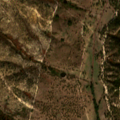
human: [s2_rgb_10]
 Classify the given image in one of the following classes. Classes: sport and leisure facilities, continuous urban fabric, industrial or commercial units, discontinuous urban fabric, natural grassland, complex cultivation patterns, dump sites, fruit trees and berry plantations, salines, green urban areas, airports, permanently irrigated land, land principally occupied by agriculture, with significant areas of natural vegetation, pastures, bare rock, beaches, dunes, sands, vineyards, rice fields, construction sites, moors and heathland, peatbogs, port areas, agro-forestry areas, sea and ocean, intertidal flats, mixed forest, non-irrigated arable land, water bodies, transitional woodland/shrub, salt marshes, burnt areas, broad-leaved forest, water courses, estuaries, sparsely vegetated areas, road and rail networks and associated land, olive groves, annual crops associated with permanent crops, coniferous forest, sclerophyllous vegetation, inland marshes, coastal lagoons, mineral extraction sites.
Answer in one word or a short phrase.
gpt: non-irrigated arable land, olive groves, agro-forestry areas, transitional woodland/shrub